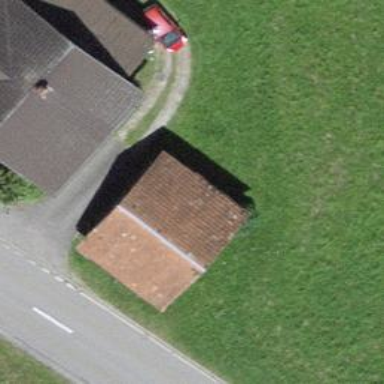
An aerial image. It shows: Rural barn.